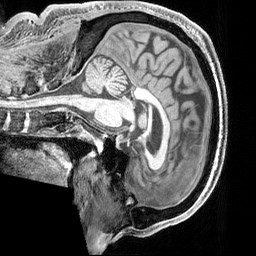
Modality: T1w
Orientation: sagittal
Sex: male
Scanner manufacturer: siemens
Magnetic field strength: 3 T
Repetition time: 2.3 s
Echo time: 0.00226 s